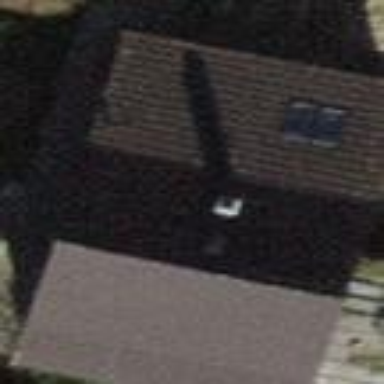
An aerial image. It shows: Building with tile roof.